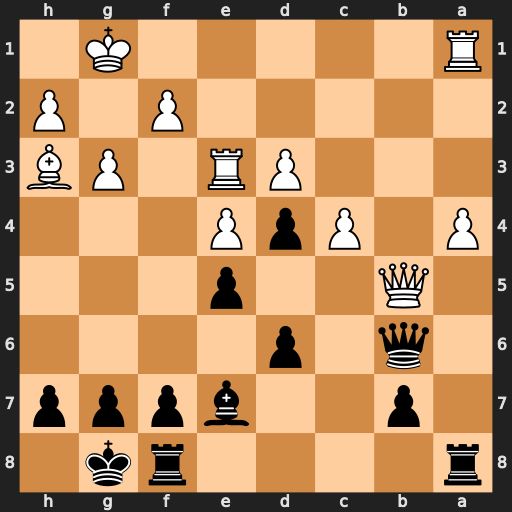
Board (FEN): r4rk1/1p2bppp/1q1p4/1Q2p3/P1PpP3/3PR1PB/5P1P/R5K1
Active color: b
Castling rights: -
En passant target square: -
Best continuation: Qxb5 cxb5 dxe3